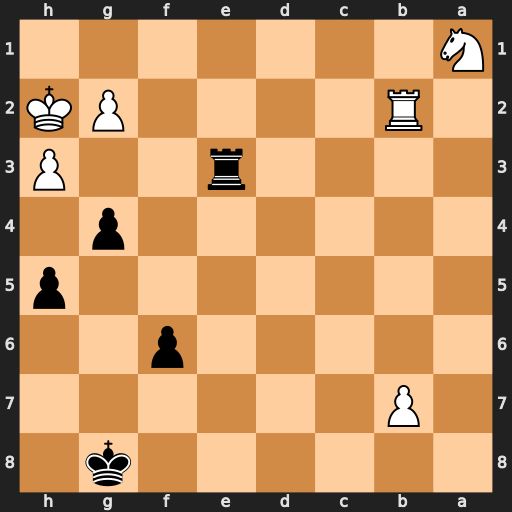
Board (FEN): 6k1/1P6/5p2/7p/6p1/4r2P/1R4PK/N7
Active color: b
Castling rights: -
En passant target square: -
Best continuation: g3+ Kg1 Re1#